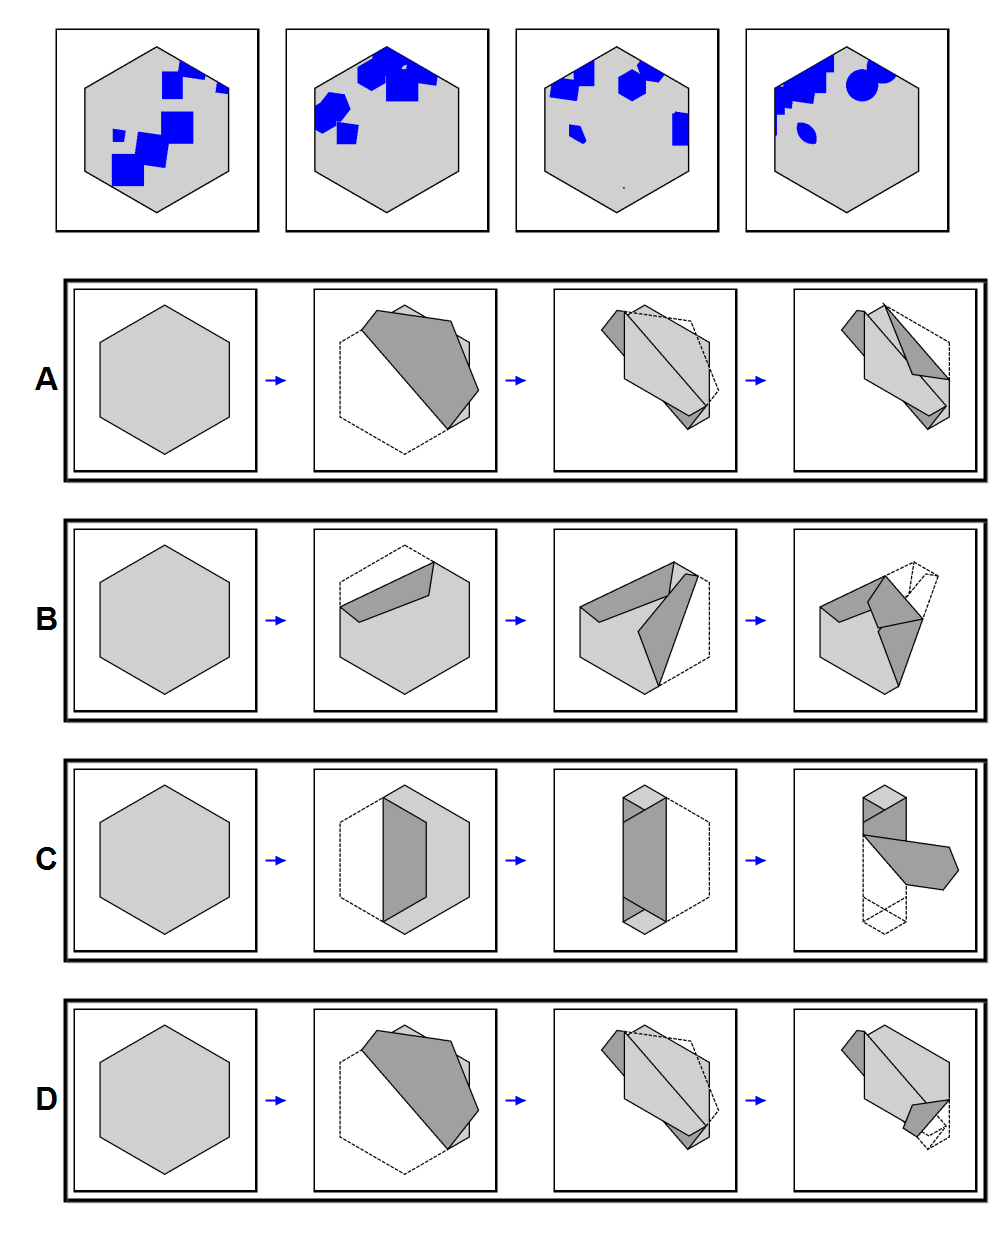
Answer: A